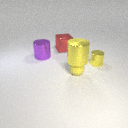
large red metal cube to the left of small yellow metal cylinder